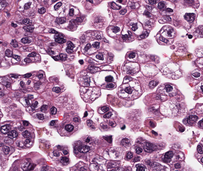
Tumor epithelial tissue: yes
Tumor-associated stroma tissue: no
Normal tissue: no